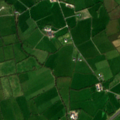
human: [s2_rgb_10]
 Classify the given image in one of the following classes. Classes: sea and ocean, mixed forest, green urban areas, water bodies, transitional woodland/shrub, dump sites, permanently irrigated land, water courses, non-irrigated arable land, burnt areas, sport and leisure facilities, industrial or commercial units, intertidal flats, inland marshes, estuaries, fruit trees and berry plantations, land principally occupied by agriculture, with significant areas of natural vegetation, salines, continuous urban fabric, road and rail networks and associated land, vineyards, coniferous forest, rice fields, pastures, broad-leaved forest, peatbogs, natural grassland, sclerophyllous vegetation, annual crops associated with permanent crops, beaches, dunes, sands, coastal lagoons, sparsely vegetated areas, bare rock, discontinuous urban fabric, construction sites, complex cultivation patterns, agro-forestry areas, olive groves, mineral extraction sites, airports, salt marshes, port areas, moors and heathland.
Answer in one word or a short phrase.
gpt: pastures